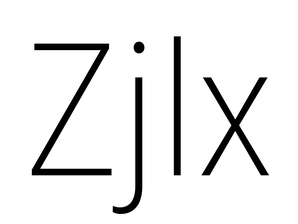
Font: Roboto_Condensed_ExtraLight